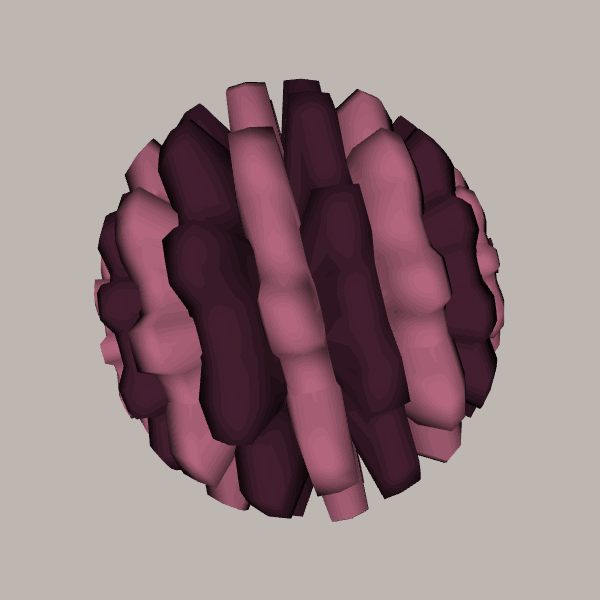
Background: light